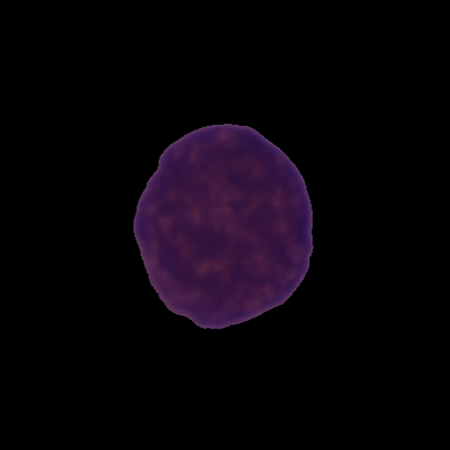
Label: cancer